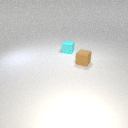
small cyan rubber cube to the left of small brown rubber cube